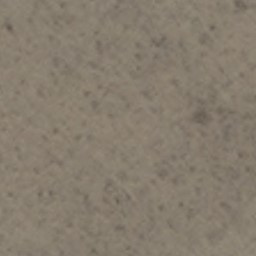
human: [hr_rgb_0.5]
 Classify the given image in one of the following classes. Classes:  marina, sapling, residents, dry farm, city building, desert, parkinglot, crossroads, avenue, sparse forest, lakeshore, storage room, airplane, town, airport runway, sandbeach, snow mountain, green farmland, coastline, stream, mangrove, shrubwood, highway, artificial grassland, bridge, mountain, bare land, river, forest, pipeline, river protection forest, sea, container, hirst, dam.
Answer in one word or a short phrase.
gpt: bare land